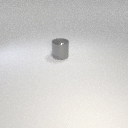
large gray metal cylinder